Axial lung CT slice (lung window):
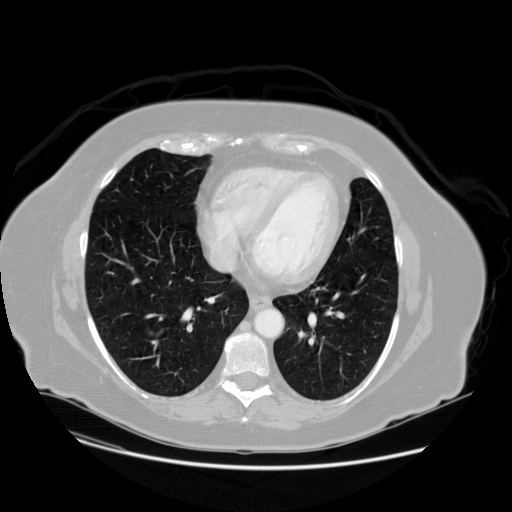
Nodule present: no